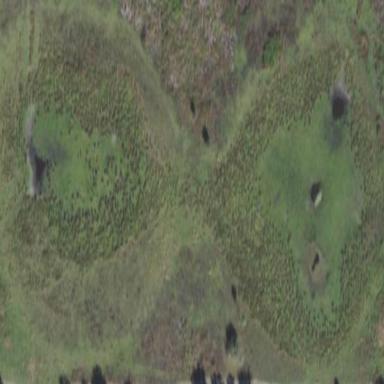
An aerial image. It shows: Marshy wetland area.